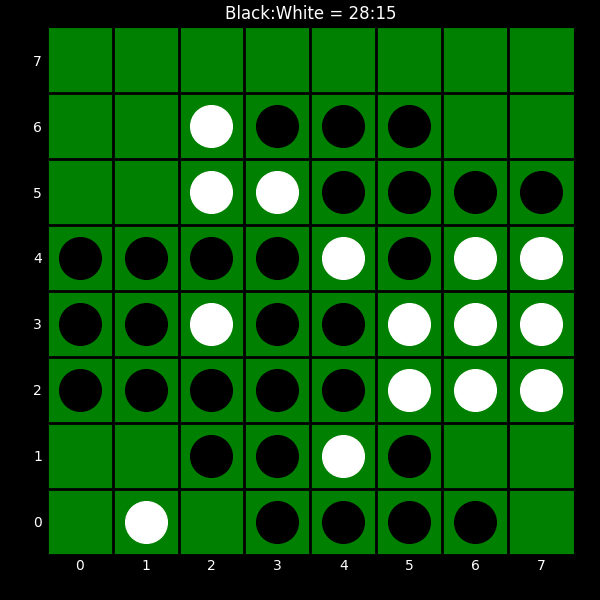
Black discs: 28
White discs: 15